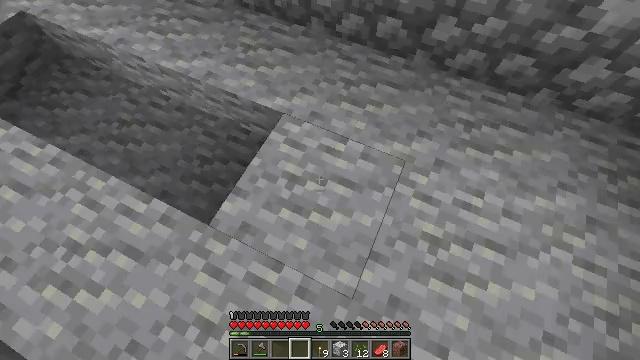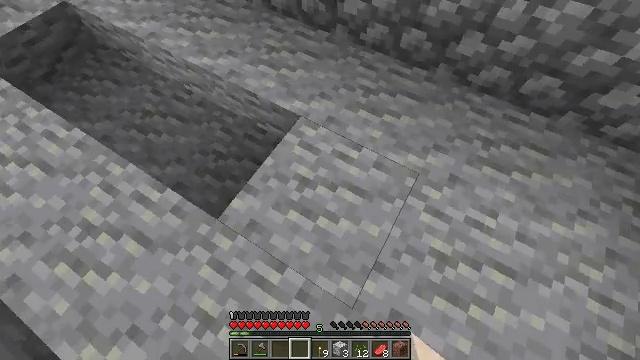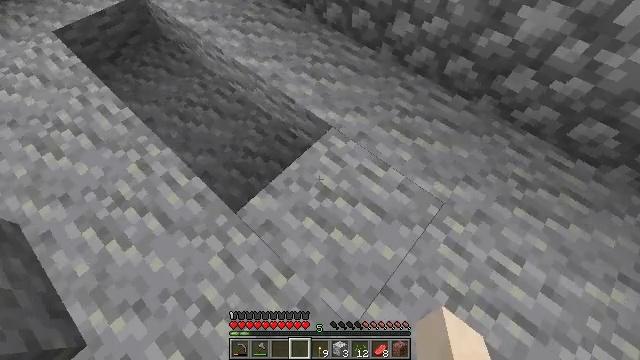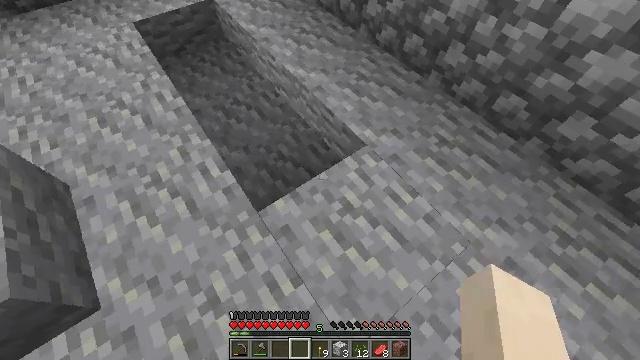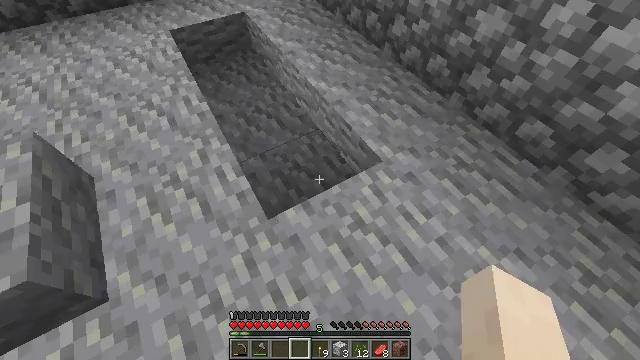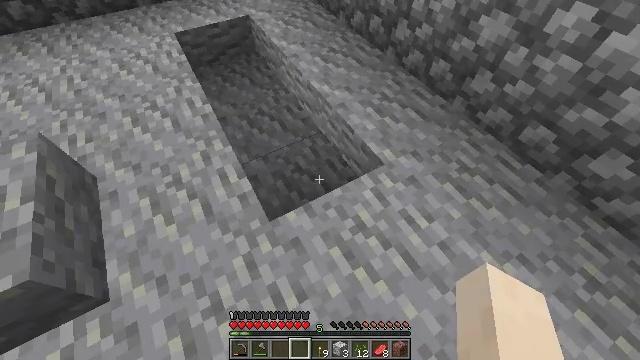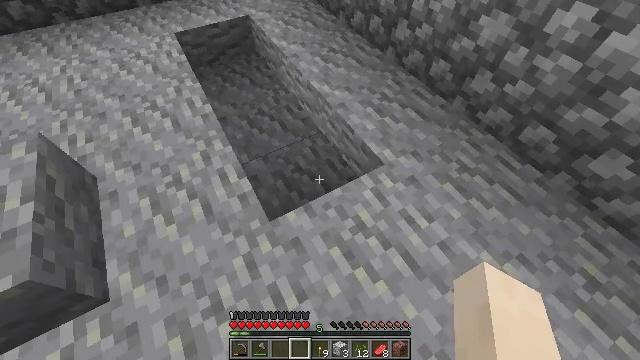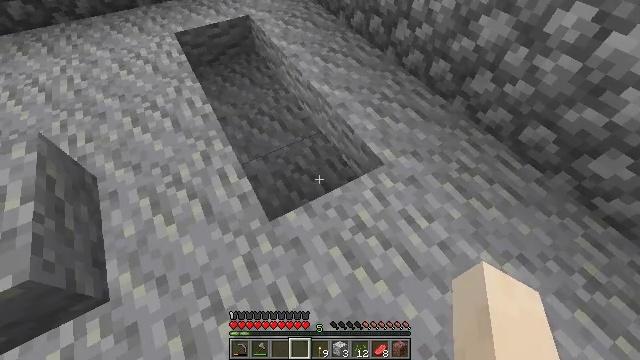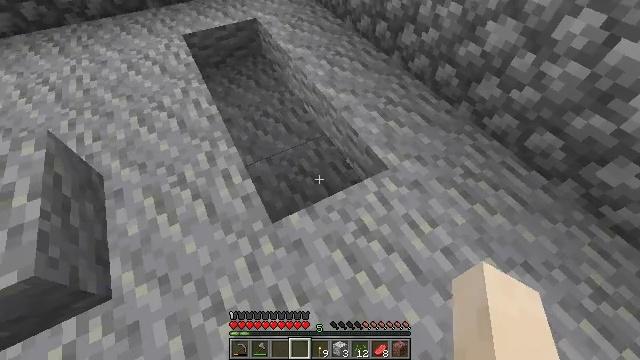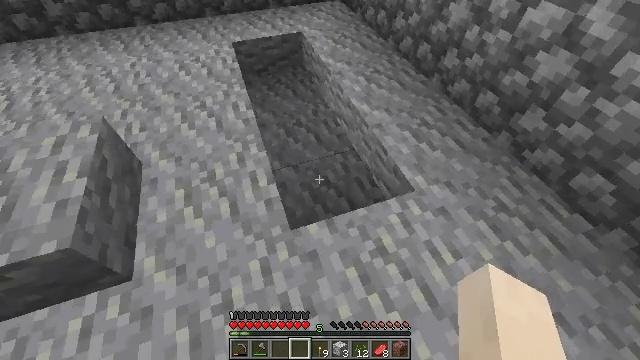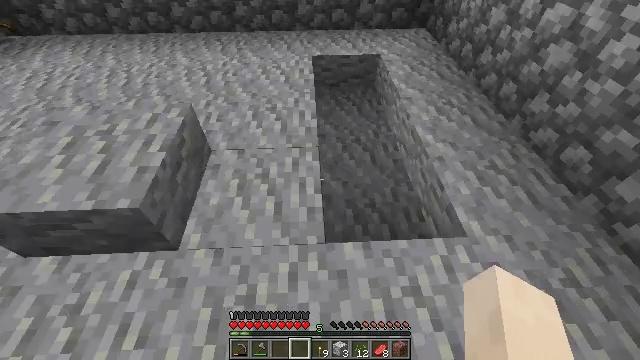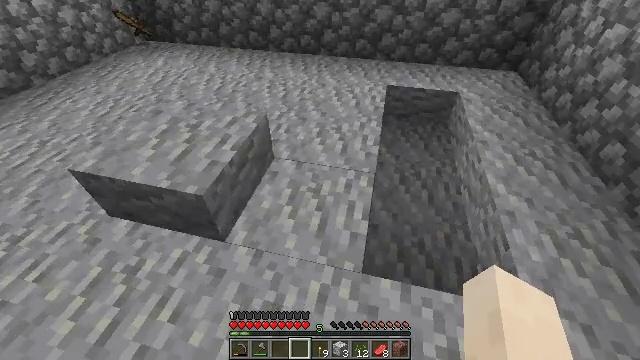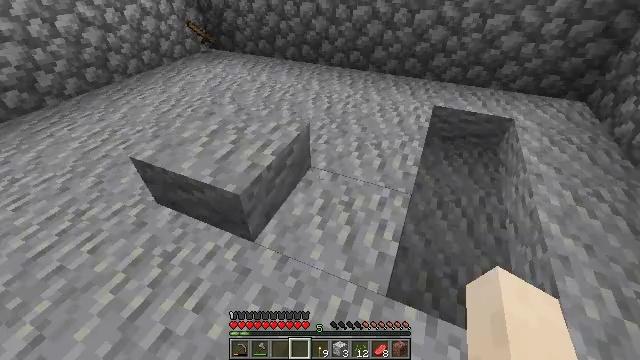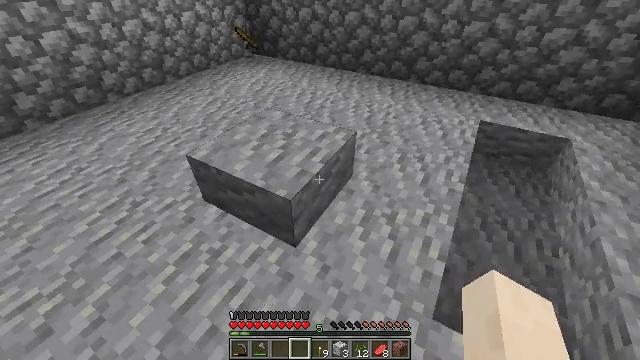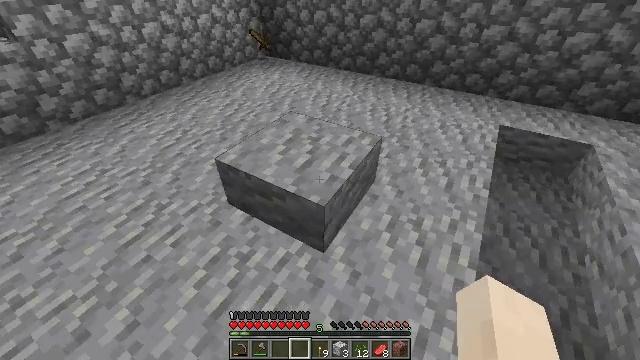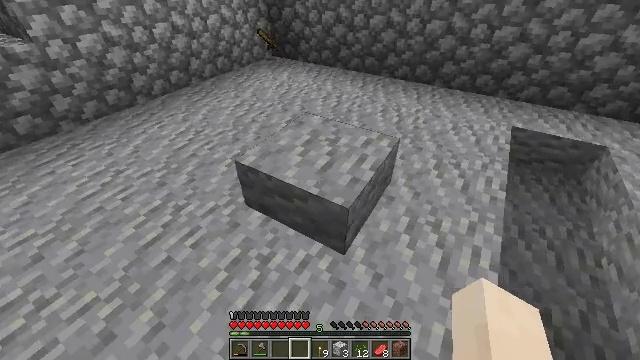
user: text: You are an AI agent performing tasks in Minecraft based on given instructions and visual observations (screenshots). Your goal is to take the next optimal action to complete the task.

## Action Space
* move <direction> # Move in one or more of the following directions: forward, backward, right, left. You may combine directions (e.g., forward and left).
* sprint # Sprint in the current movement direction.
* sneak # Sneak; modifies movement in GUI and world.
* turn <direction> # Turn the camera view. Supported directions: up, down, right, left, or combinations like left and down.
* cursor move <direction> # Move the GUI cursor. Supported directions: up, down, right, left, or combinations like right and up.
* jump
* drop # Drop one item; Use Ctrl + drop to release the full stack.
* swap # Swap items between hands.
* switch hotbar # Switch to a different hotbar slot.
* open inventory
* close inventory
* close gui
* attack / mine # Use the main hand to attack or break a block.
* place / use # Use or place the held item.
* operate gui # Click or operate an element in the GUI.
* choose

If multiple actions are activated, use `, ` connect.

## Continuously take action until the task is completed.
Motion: motion action
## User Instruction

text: Recycle the andesite slab piece.
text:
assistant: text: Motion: turn left and up
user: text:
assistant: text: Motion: turn left and up
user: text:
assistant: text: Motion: turn left and up
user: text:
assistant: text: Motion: turn left and up
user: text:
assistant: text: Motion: no_op
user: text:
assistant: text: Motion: use / place
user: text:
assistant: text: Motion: use / place
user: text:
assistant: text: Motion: turn left, use / place
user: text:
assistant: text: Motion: turn left and up
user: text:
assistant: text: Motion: turn left and up
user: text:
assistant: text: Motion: turn left and up
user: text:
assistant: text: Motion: move left, turn left and up
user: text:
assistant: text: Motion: move left, turn left and up
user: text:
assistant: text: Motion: move left
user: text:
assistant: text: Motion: move left
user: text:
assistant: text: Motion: turn right
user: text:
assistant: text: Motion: turn right
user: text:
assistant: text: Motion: turn right
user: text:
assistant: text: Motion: turn right
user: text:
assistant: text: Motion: no_op
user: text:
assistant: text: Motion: no_op
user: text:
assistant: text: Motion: no_op
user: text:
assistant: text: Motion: no_op
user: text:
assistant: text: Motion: no_op
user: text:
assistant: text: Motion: no_op
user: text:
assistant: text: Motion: no_op
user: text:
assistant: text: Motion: no_op
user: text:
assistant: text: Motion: no_op
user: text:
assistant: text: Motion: switch to hotbar 1
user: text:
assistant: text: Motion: switch to hotbar 1